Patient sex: F
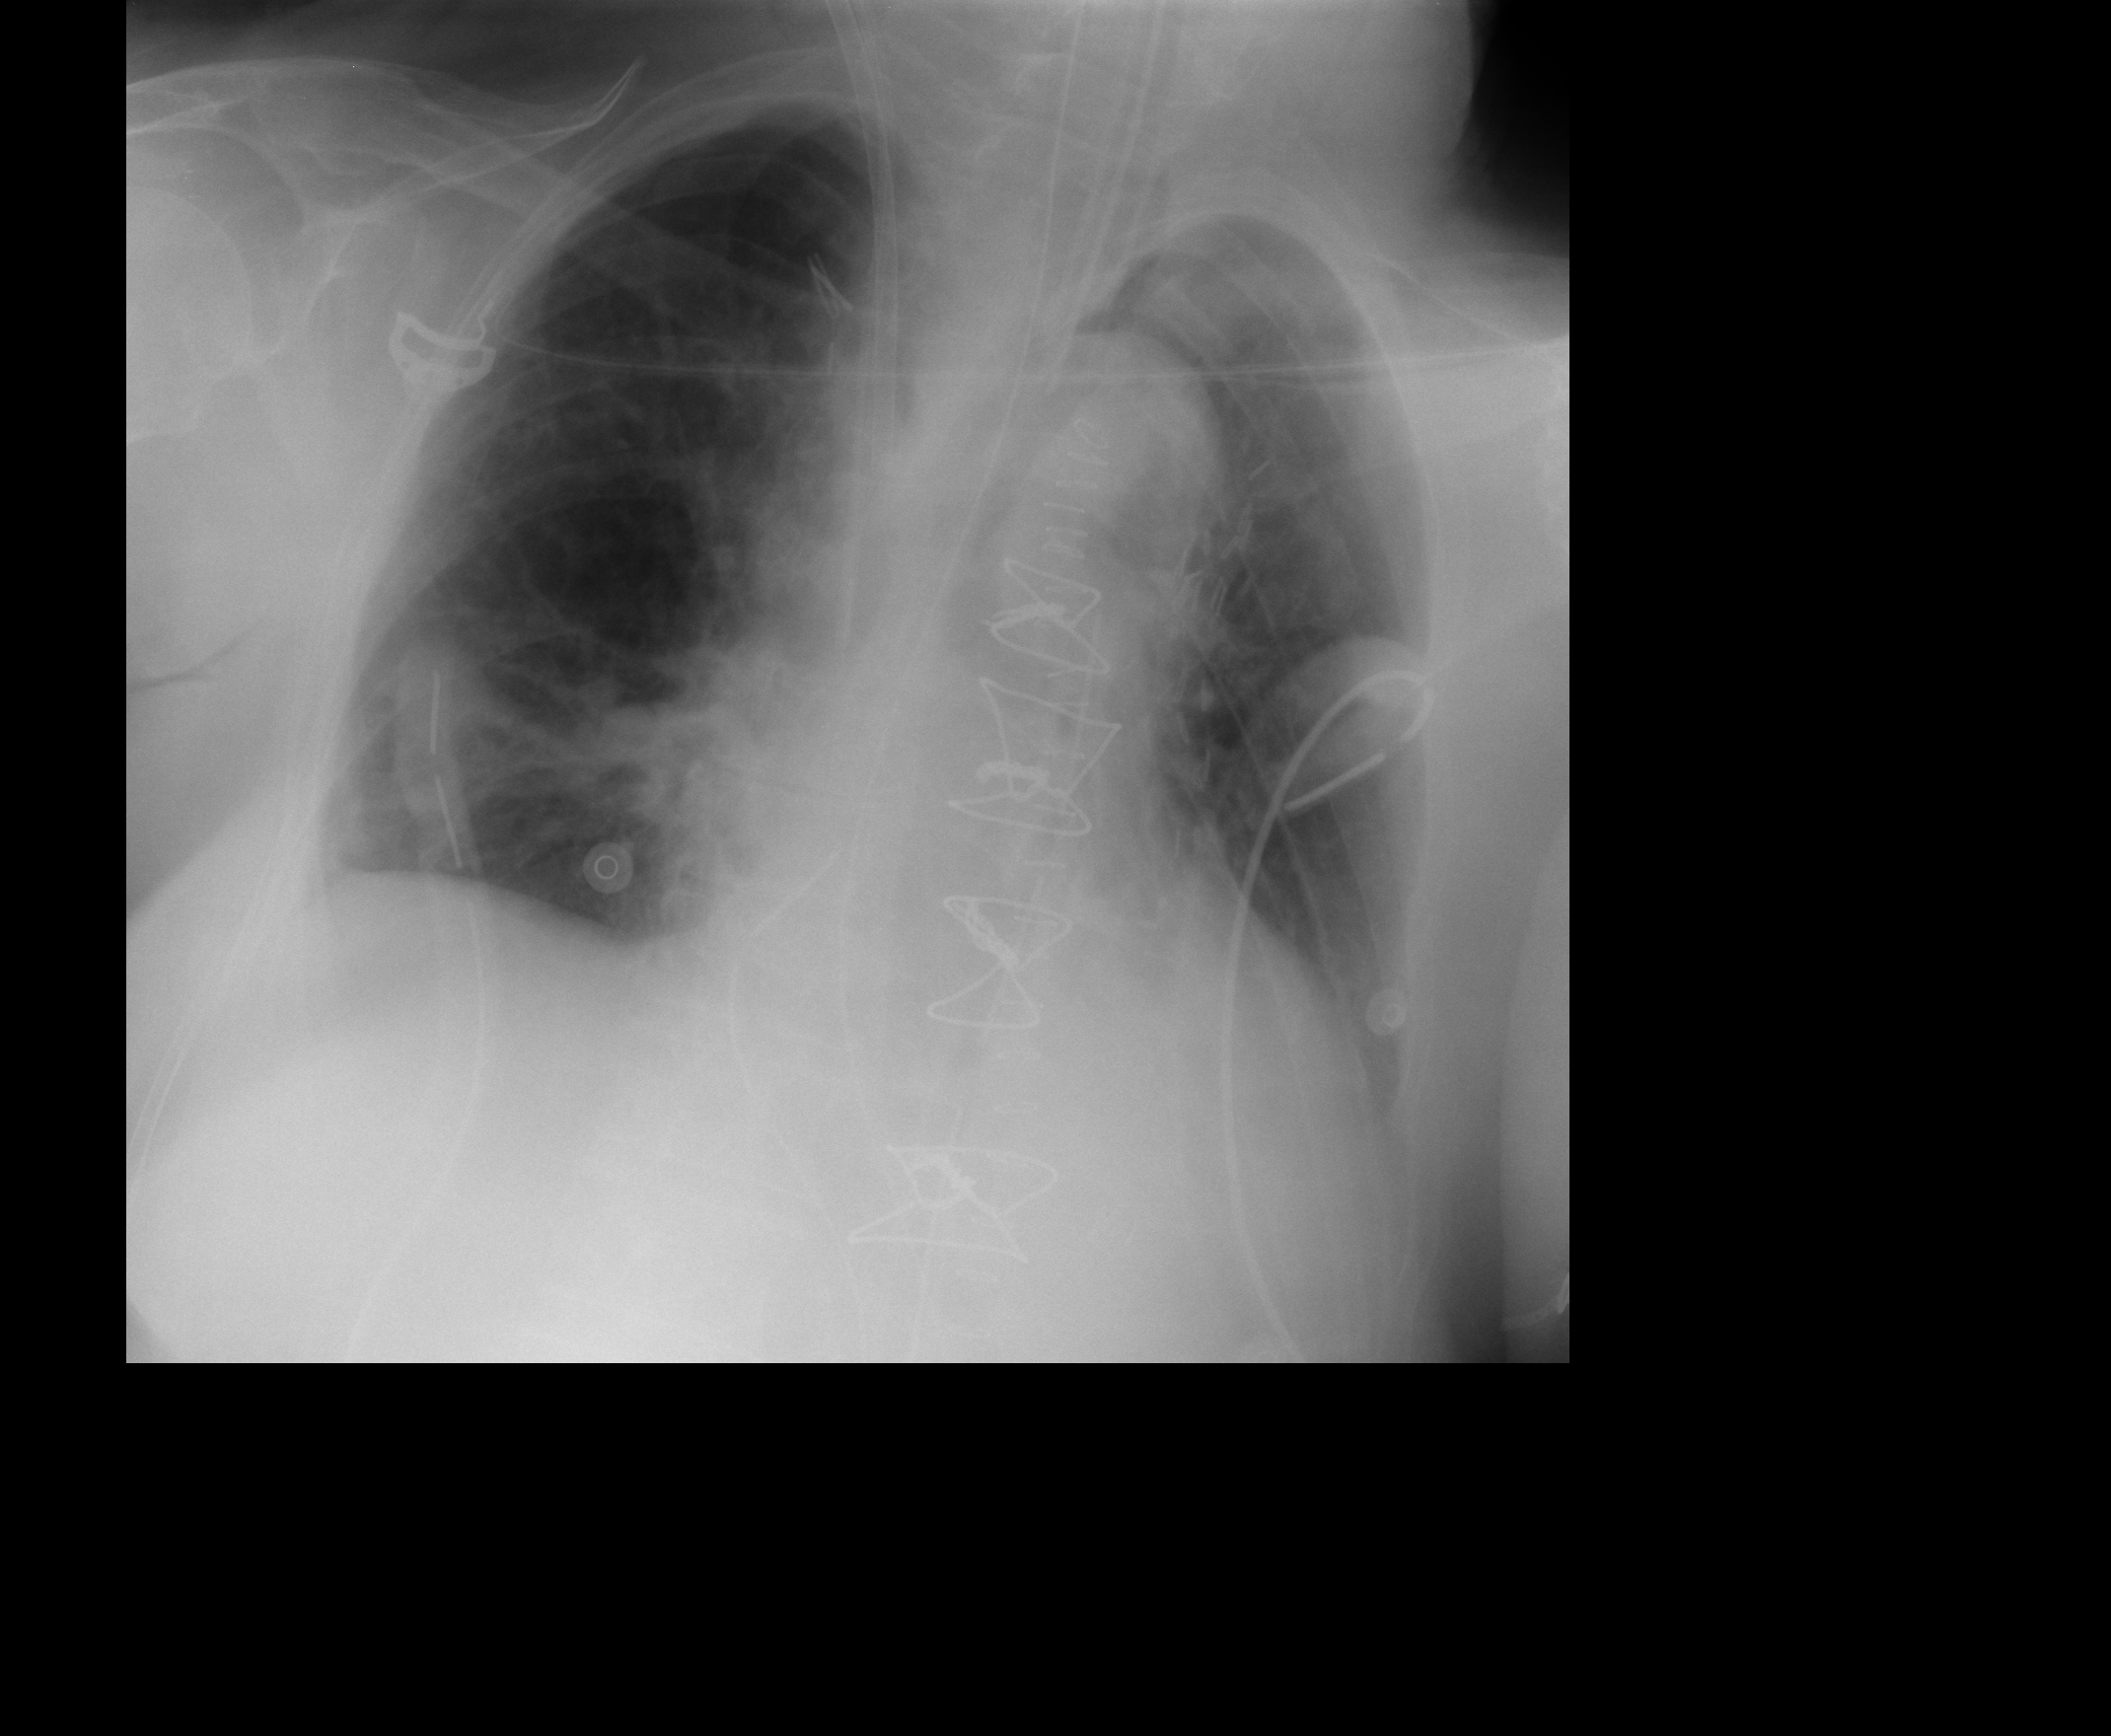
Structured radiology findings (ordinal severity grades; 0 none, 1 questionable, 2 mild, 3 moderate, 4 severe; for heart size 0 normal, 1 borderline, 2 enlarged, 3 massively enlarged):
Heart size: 2
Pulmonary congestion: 2
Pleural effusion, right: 0
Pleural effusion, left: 2
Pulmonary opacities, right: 0
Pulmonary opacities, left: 0
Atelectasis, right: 2
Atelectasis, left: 2